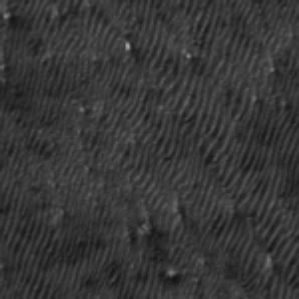
Label: frost